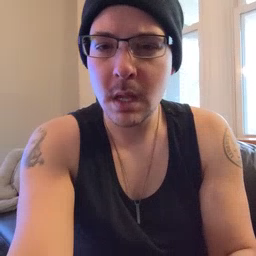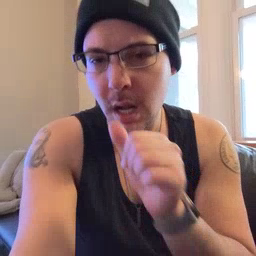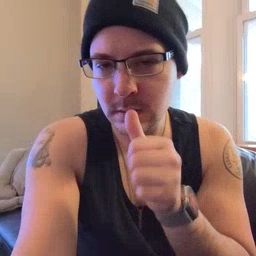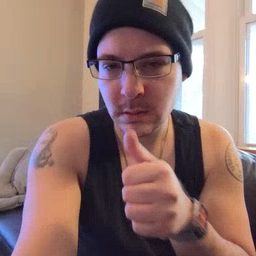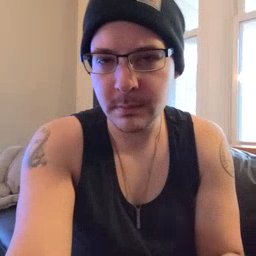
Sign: nuts